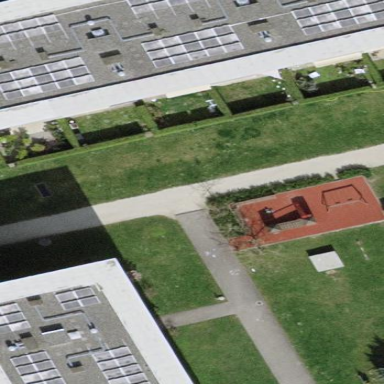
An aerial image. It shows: Garden enclosed by fence.